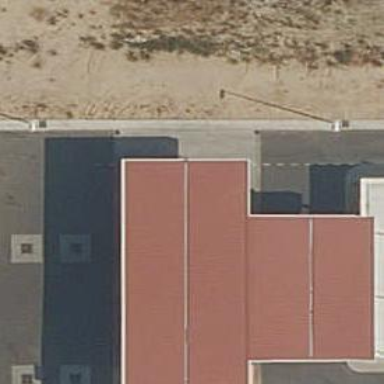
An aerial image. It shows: View of roof of building.